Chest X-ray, PA view. Patient: 66 years old, sex M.
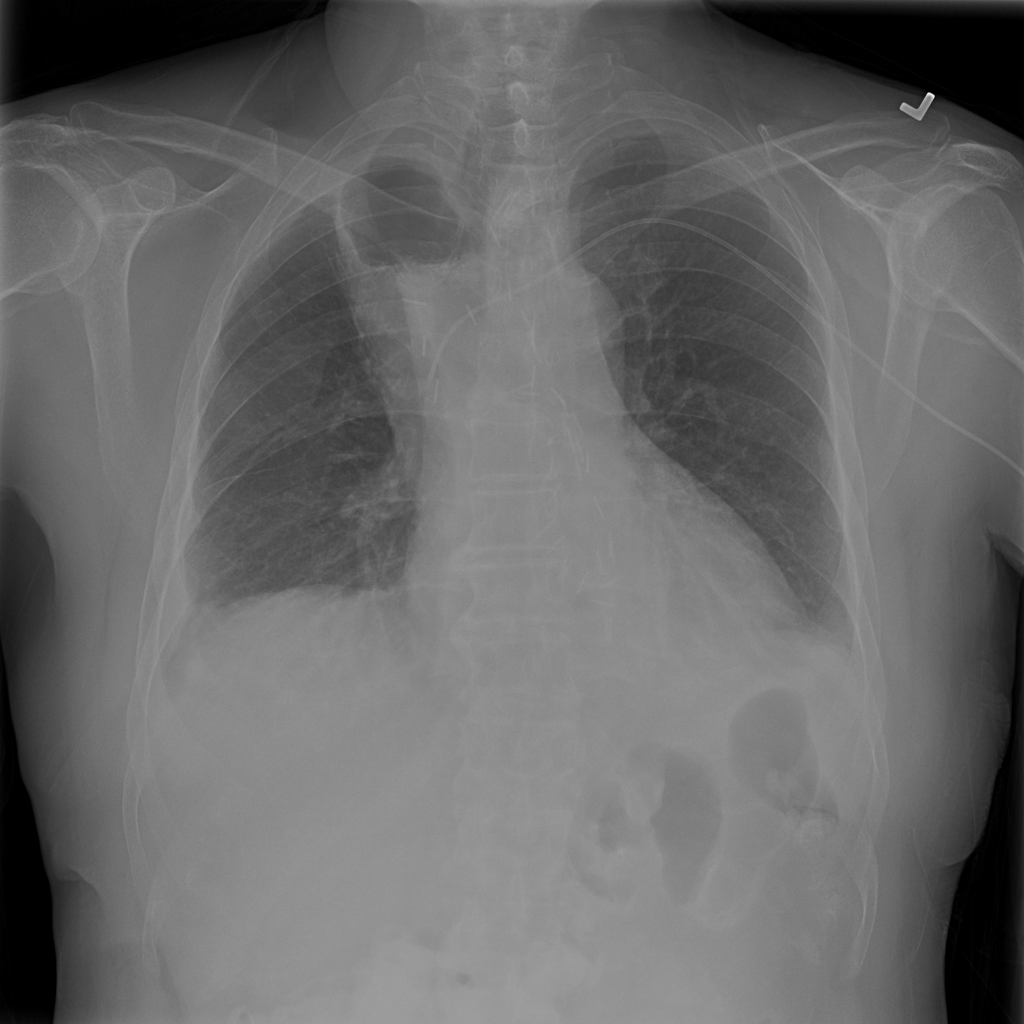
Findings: No Finding